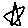
Label: star